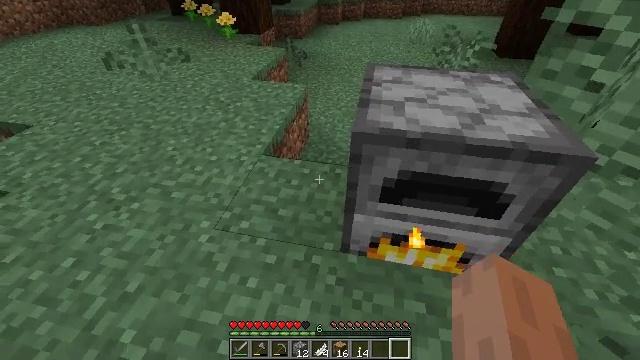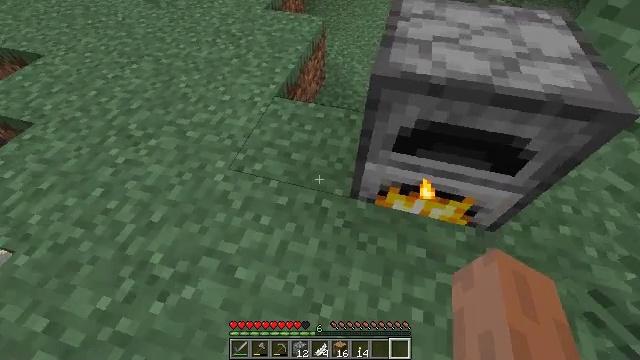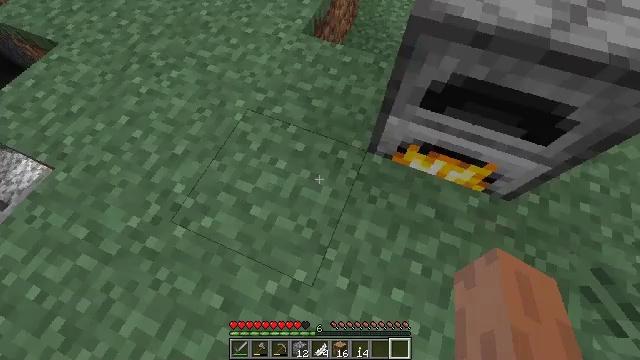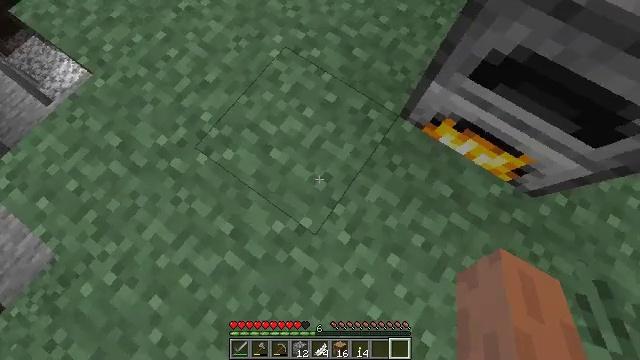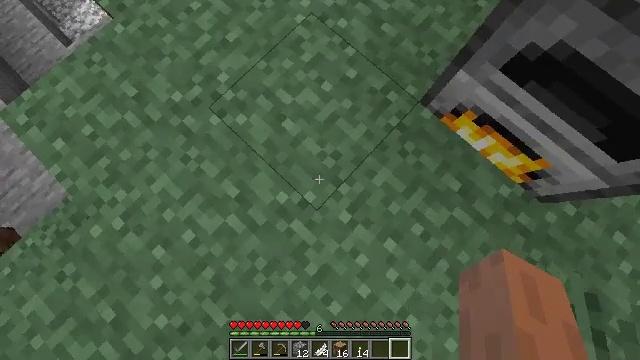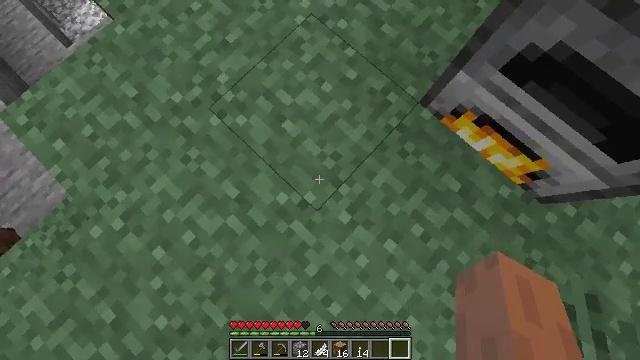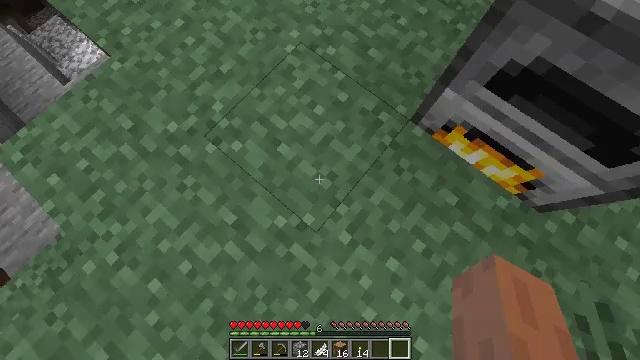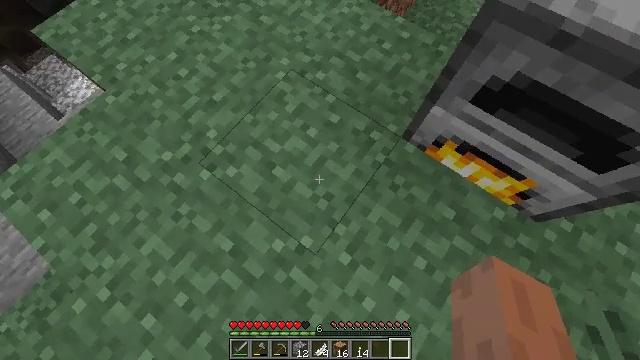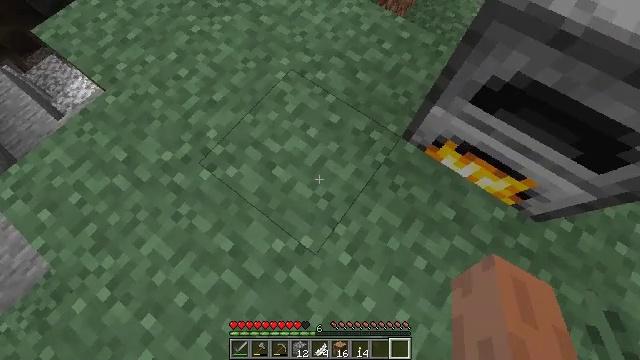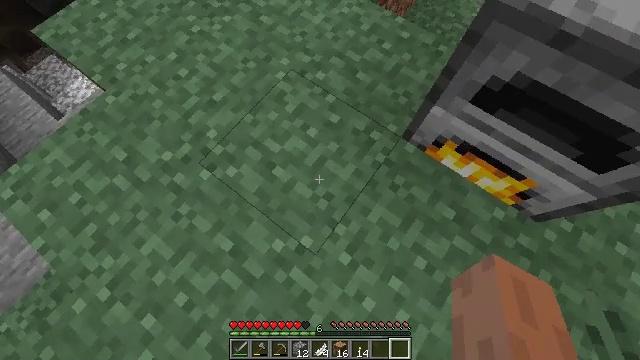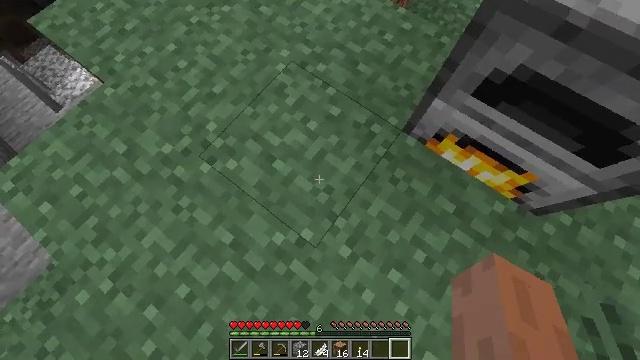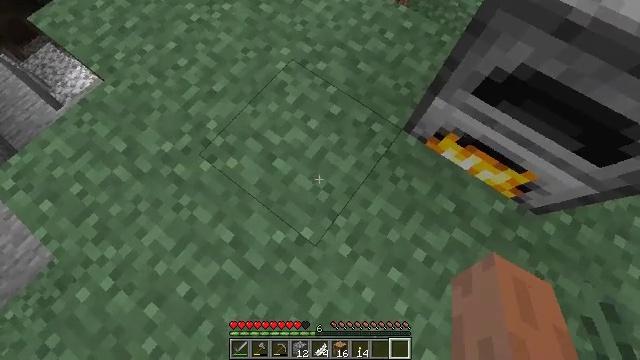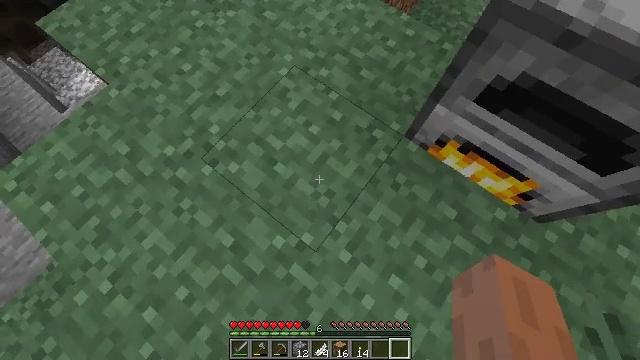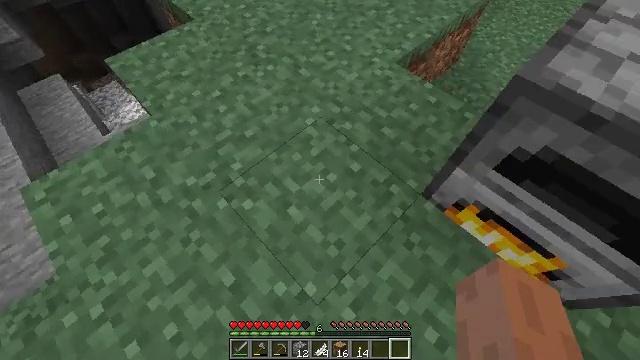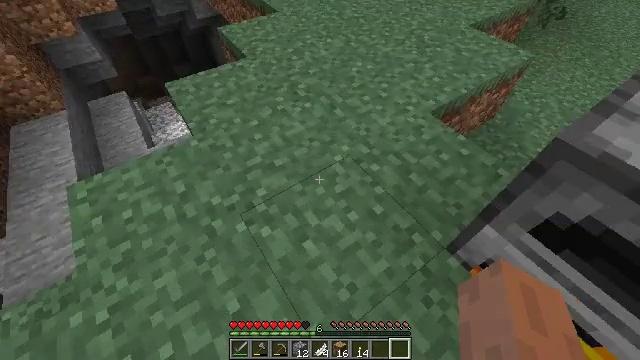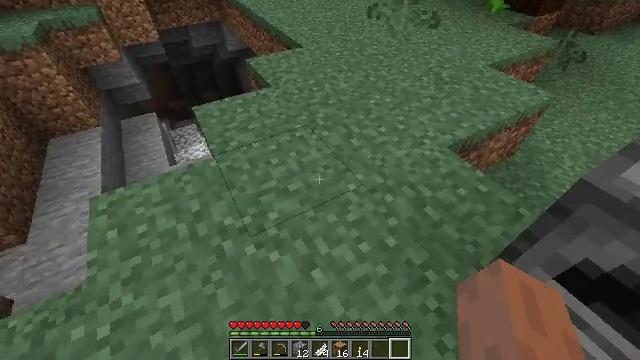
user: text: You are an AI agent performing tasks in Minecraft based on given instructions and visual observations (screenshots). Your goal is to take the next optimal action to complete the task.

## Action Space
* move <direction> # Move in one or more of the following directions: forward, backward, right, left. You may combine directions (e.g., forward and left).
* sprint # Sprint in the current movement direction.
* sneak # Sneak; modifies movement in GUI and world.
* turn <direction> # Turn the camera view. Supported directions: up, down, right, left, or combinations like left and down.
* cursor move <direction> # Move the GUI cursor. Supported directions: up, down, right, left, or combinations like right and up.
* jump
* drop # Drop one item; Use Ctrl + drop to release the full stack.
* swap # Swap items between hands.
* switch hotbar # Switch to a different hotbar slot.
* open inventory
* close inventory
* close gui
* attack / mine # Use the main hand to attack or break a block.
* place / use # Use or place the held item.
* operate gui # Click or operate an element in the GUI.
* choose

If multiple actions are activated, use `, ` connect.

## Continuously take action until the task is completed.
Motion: motion action
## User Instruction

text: Chop down the spruce log.
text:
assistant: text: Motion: turn left and down
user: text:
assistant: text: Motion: turn left and down
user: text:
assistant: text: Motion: turn left and down
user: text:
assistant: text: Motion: turn left and down
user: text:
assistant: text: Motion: no_op
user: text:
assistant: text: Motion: turn right and up
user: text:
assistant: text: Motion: turn right and up
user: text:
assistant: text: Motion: no_op
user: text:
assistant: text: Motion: no_op
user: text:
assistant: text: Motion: turn down
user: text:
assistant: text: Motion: no_op
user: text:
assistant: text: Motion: turn up
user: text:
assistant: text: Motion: turn left and up
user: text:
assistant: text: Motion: turn left and up
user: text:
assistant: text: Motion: turn left and up
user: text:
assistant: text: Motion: turn right and up
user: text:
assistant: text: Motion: move forward, turn right and up
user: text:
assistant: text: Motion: move forward, turn up
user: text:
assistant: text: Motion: move forward
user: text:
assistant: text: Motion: move forward
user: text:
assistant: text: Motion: move forward
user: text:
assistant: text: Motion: move forward and move left, turn right and up
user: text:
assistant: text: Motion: move forward and move left, turn right
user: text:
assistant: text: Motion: move forward and move left, turn right and up
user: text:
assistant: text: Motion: move forward and move left
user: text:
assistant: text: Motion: move forward and move left
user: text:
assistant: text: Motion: move forward and move left
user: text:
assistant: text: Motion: turn right and up
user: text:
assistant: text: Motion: turn right and up
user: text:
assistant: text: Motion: turn right and down